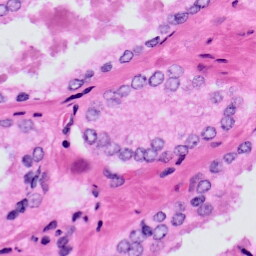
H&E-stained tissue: Prostate